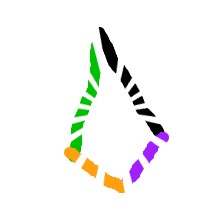
Shape: kite